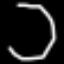
Label: octagon